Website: ulta-beauty
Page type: delivery-shipping
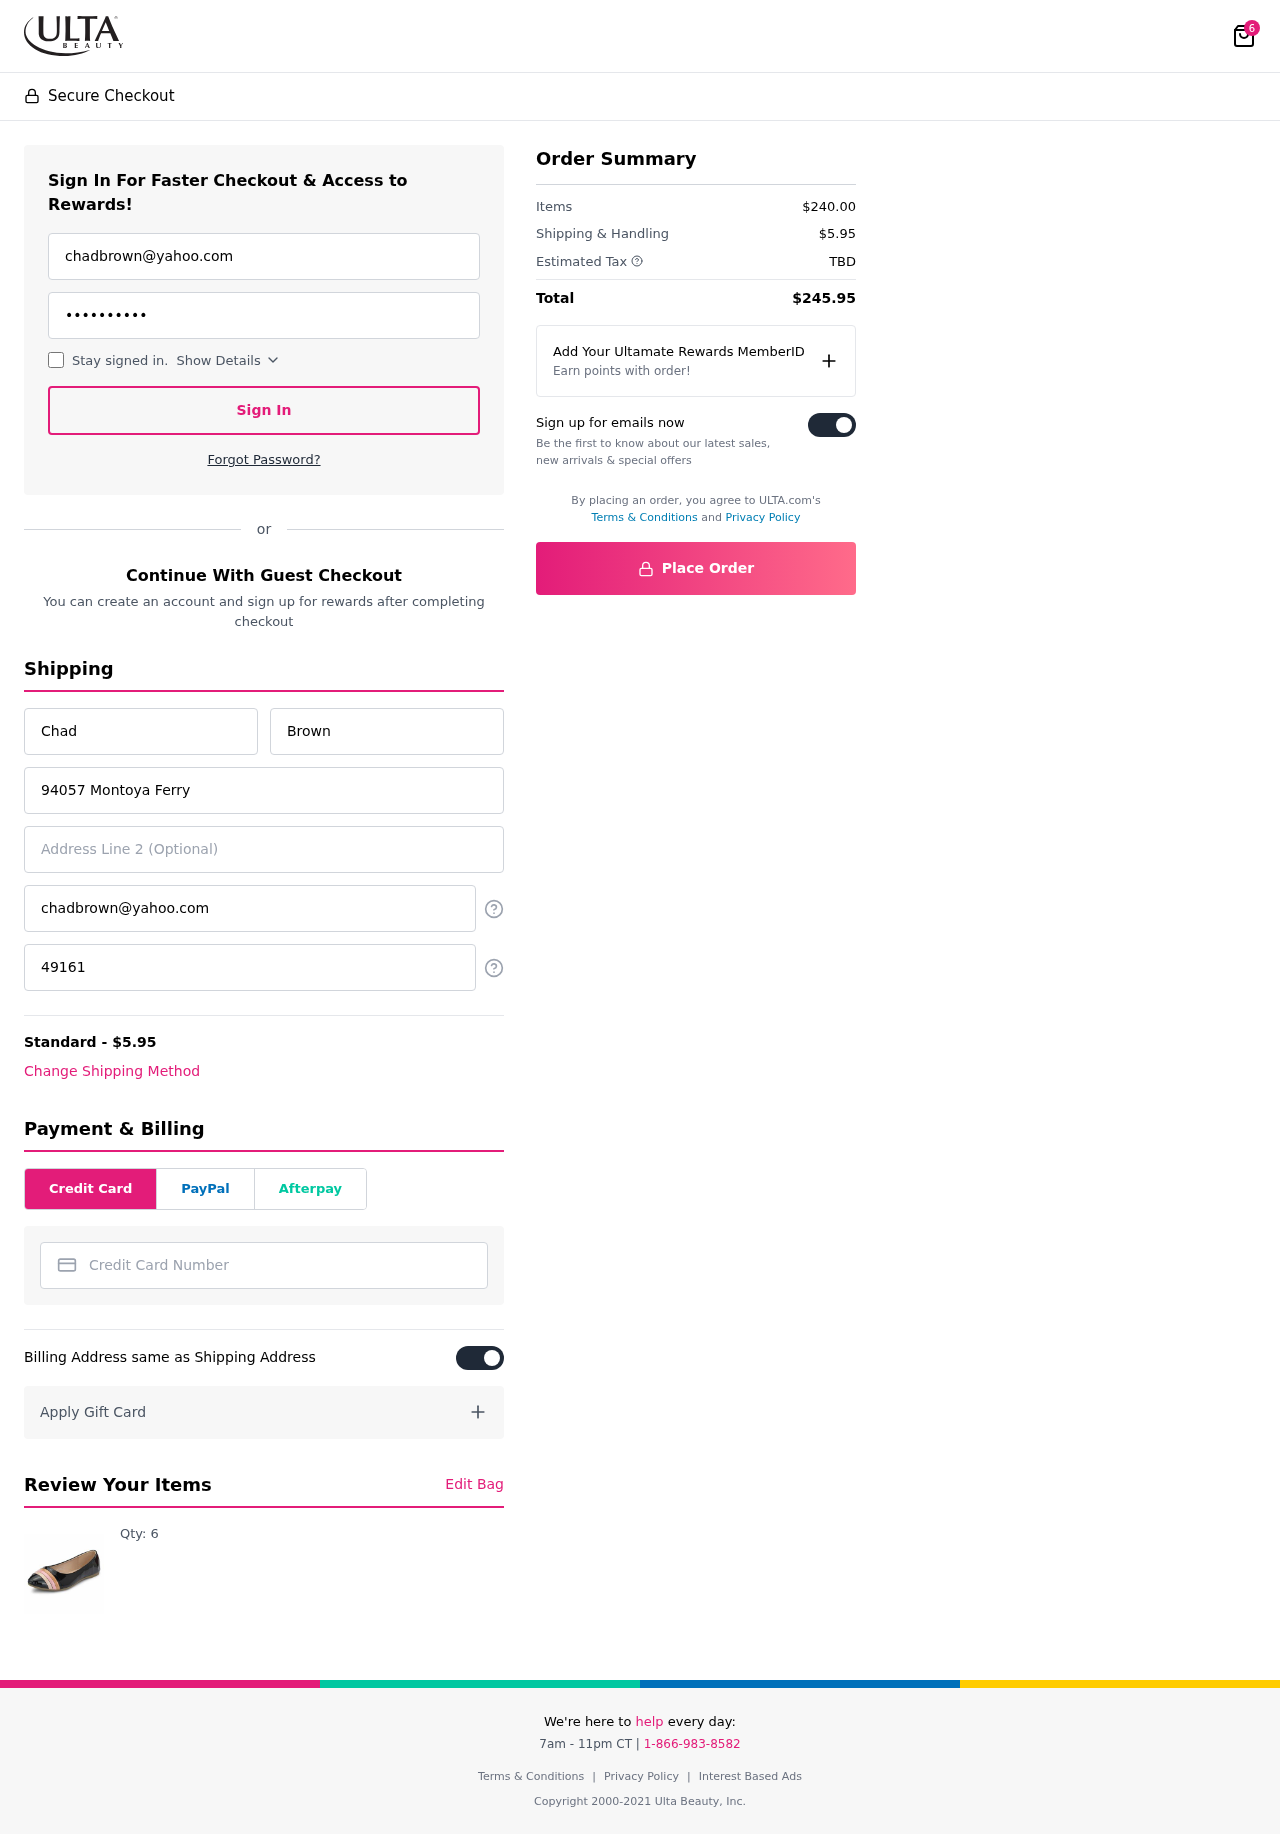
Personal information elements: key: PII_CARD_NUMBER
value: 4625 6225 8494 3342
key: PII_EMAIL
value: chadbrown@yahoo.com
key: PII_EMAIL2
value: chadbrown@yahoo.com
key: PII_FIRSTNAME
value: Chad
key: PII_LASTNAME
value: Brown
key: PII_PHONE
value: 4916105780
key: PII_STREET
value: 94057 Montoya Ferry
Product elements: key: PRODUCT1_QUANTITY
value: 6
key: PRODUCT1
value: Qty: 6
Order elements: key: ORDER_NUM_ITEMS
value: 6
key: ORDER_SHIPPING_COST
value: $5.95
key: ORDER_SUBTOTAL
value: $240.00
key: ORDER_TAX
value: TBD
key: ORDER_TOTAL
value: $245.95